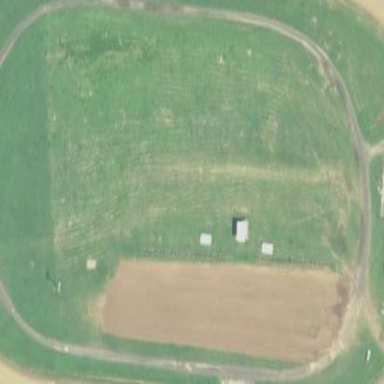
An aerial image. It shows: Horse racing track for leisure and sports.